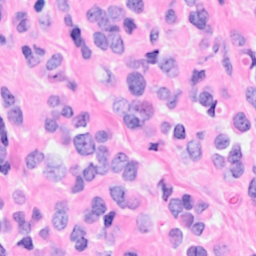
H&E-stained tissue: Breast